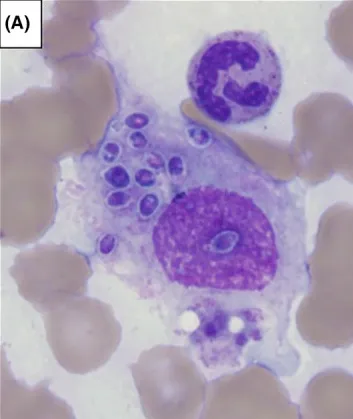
A. Wright-Giemsa stained bone marrow aspirate showing multiple intracellular organisms within a histiocyte.
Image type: pathology (giemsa)